高一 · 代数
点 $(\sqrt{2}, 2)$ 与点 $\left(-2,-\frac{1}{2}\right)$ 分别在幂函数 $f(x), g(x)$ 的图象上, 问当 $x$ 为何值时, 有:

(1) $f(x)>g(x)$; (2) $f(x)=g(x)$; (3) $f(x)<g(x)$.
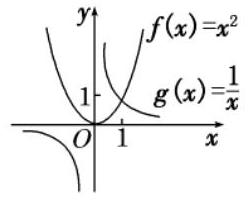
答案: 设 $f(x)=x^{\alpha}, g(x)=x^{\beta}$.

$\because(\sqrt{2})^{\alpha}=2, \quad(-2)^{\beta}=-\frac{1}{2}$,

$\therefore \alpha=2, \beta=-1$.

$\therefore f(x)=x^{2}, g(x)=x^{-1}$.

分别作出它们的图象, 如图所示.
由图象知, 当 $x \in(-\infty, 0) \cup(1,+\infty)$ 时, $f(x)>g(x)$;

当 $x=1$ 时, $f(x)=g(x)$;

当 $x \in(0,1)$ 时, $f(x)<g(x)$.